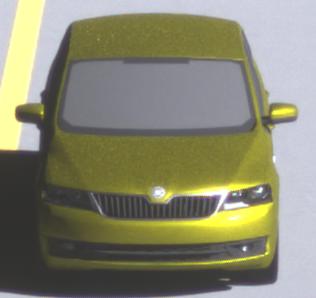
Make: Skoda
Model: Rapid
Detailed model: Rapid 1.2 Active Limousine
Model produced from: 2012/10
Model produced until: 2015/04
Doors: 5
Color: yellow
Road condition: dry road
Daytime: morning or afternoon
Contrast: high contrast